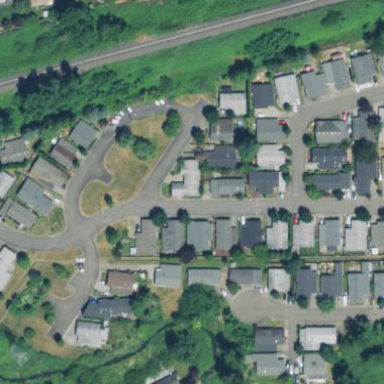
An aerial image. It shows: Residential area designated as trailer park.